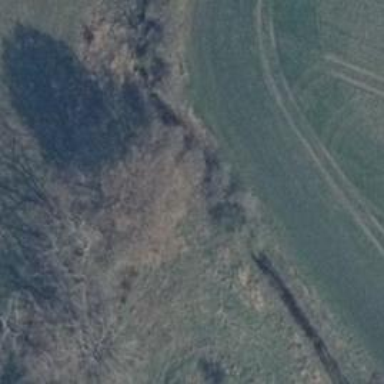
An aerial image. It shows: Row of trees in natural setting.